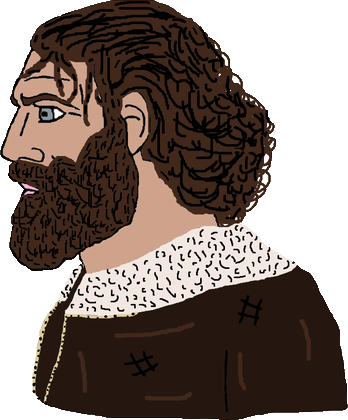
Label: 4_Yes_Chad